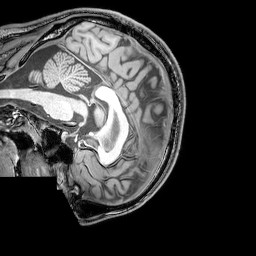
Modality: T1w
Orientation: sagittal
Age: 26
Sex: male
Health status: healthy
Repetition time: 0.081 s
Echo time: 0.037 s